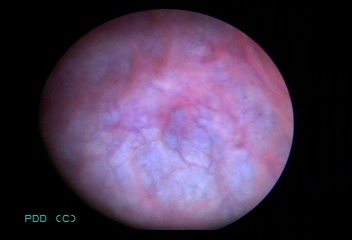
Modality: BLC
Class: Normal mucosa
Bladder cancer association: No